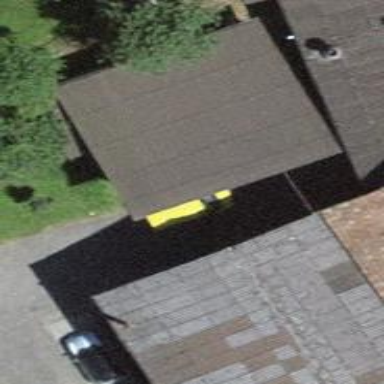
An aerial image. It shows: Barn.